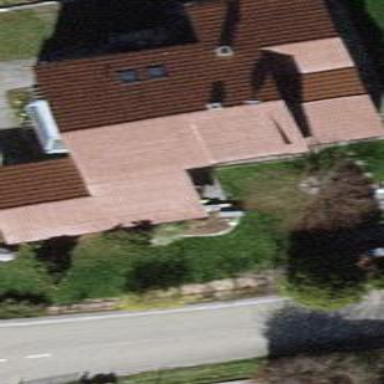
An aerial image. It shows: Gabled roof house.